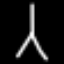
Label: The Eiffel Tower